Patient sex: M
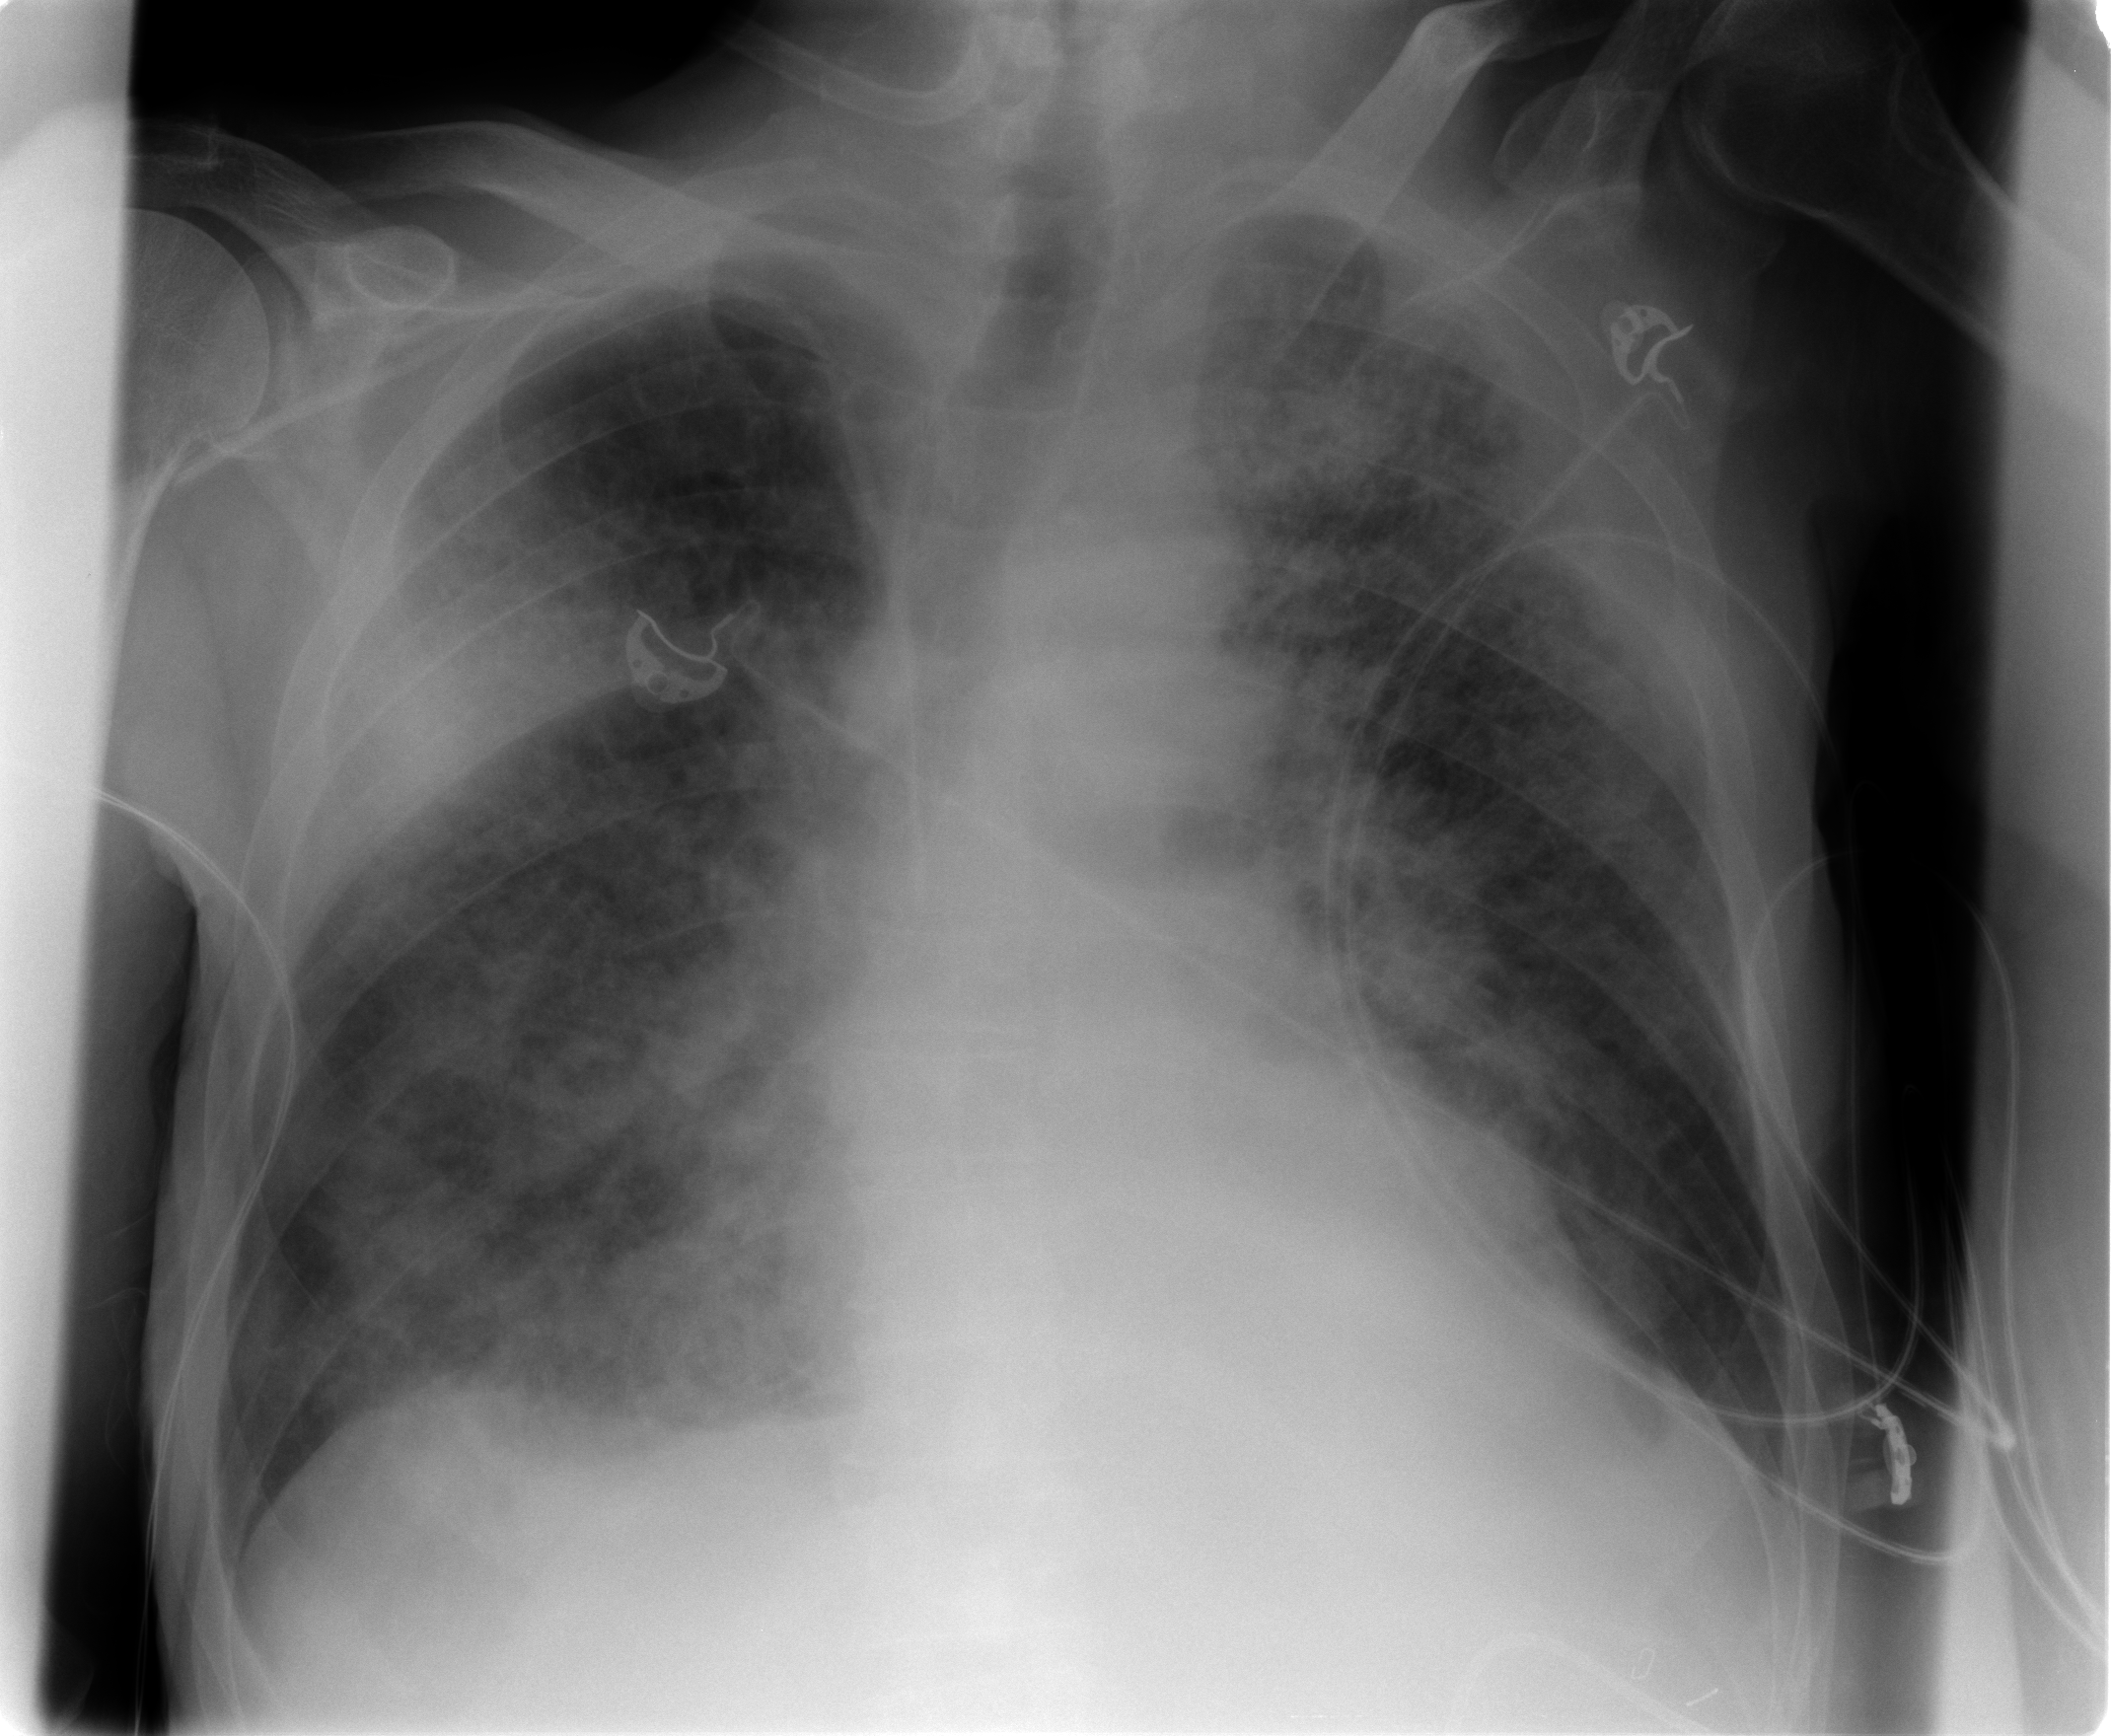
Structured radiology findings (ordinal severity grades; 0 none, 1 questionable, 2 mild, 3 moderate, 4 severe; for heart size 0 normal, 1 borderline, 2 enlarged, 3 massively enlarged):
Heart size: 0
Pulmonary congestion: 3
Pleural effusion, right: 0
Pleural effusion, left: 0
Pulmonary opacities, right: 3
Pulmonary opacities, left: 3
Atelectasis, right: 3
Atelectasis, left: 3